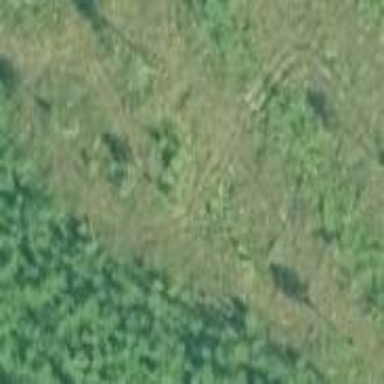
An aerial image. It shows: Clearcut area created by human activity.